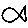
Label: fish